Question: I want two custom (i.e. subclassed) UIViews in a subclassed UITableViewCell as shown in the below picture. The two UIViews are the same subclass.

Both the custom UIViews and the TableViewCell have associated xib's.
I would appreciate some advice on the best way to go about this. I load the TableViewCell this way.
'''
- (UITableViewCell *)tableView:(UITableView *)tableView cellForRowAtIndexPath (NSIndexPath *)indexPath
{
static NSString *CellIdentifier = @"CustomCell";
UITableViewCell *cell = [tableView dequeueReusableCellWithIdentifier:CellIdentifier];
if (cell == nil) {
[[NSBundle mainBundle] loadNibNamed:@"CustomCell" owner:self options:NULL];
// CustomCell is an IBOutlet connected to the above nib
cell = BLCustomCell;
}
// configure the cell
}
'''
I want to set outlets in the Custom Views to easily display data from my data model. Do I need a view controller for the Custom Views? I'm having trouble getting the nib to load for the Custom Views. (And yes, I realize my code above does not address this issue.) How do I get it to load? Does the TableView's controller need outlets to the Custom View objects?
Thanks!
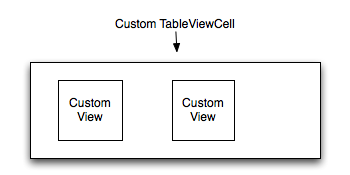
Answer: The simplest way to handle complex 'UITableViewCell's is to create a subclass of 'UITableViewCell', with its own 'IBOutlet's that connect to the subviews, then just set properties of your custom cell in 'cellForRowAtIndexPath:'. There are various other approaches, but this one seems to break down the problem reasonably well, and expands to handle more complex situations.
Take a look at the iOS Recipes book by Matt Drance, it cover this area well.